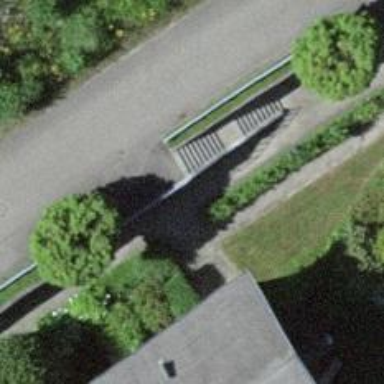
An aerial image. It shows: Set of steps on the road.